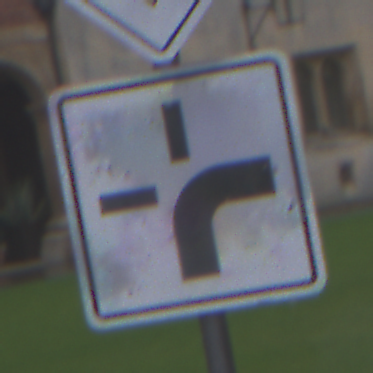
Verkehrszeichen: VerlaufVorfahrtsstrasse3
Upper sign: Vorfahrtsstrasse
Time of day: Midday
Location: Outdoor (Urban)
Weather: Overcast
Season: NotSpecified
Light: Natural